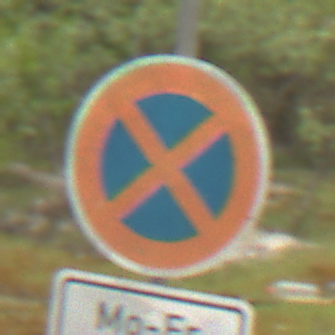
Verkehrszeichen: AbsolutesHalteverbot
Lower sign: ZeitangabenMitBeschraenkungAufWochentage2
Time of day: MorningAfternoon
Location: Outdoor (Nature)
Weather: Overcast
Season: NotSpecified
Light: Natural